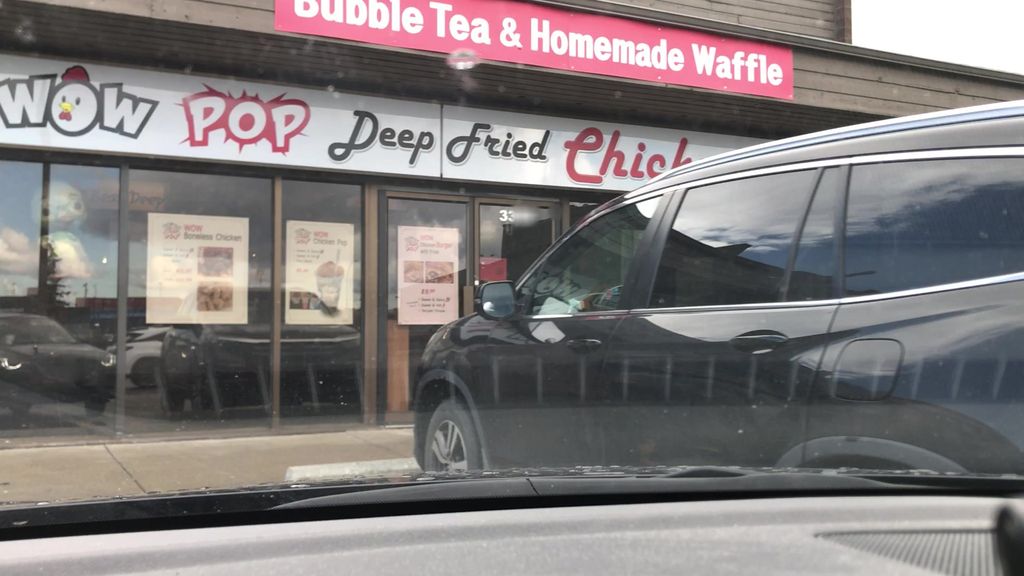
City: edmonton